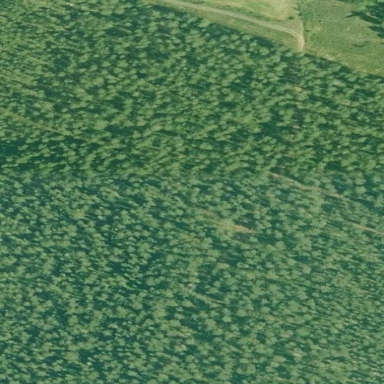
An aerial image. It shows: Clearcut area with scrub vegetation.